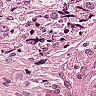
Metastatic tissue present: yes